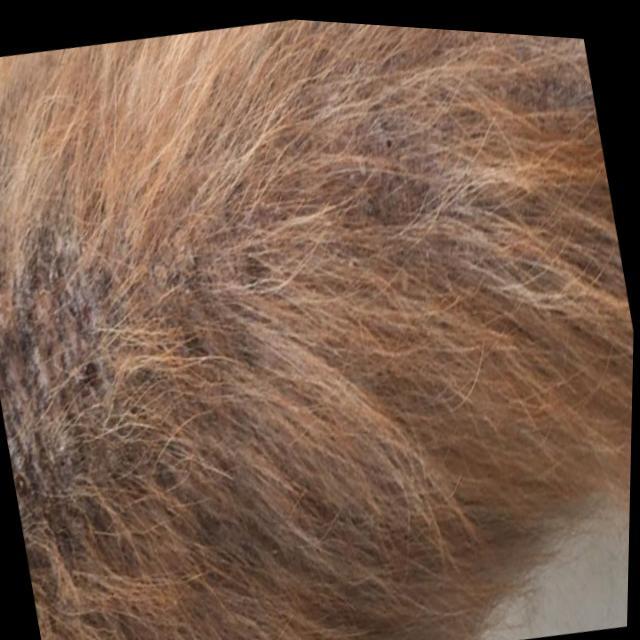
Canine demodicosis (Demodex mange) — caused by Demodex canis mites. Presents with alopecia, follicular papules, pustules, and comedones. Often localized on face and forelimbs.